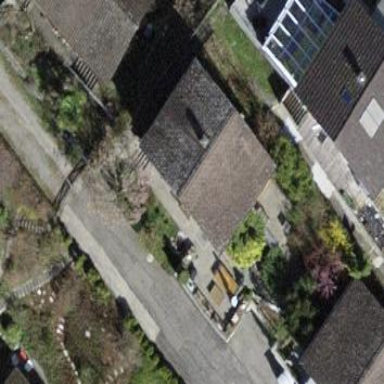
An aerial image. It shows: Building with tiled roof.